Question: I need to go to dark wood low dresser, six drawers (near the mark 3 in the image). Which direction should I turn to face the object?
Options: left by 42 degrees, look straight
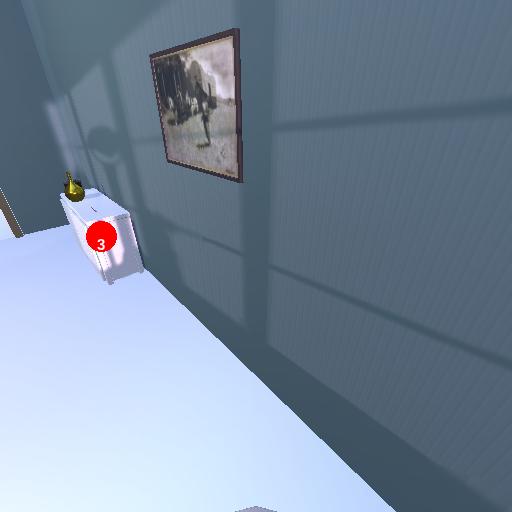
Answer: left by 42 degrees